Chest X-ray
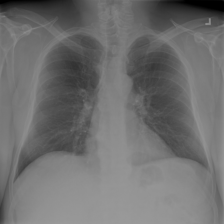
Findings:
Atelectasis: negative
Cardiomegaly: negative
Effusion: negative
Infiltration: negative
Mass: negative
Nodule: negative
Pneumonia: negative
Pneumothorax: negative
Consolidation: negative
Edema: negative
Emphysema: negative
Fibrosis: negative
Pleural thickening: negative
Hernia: negative